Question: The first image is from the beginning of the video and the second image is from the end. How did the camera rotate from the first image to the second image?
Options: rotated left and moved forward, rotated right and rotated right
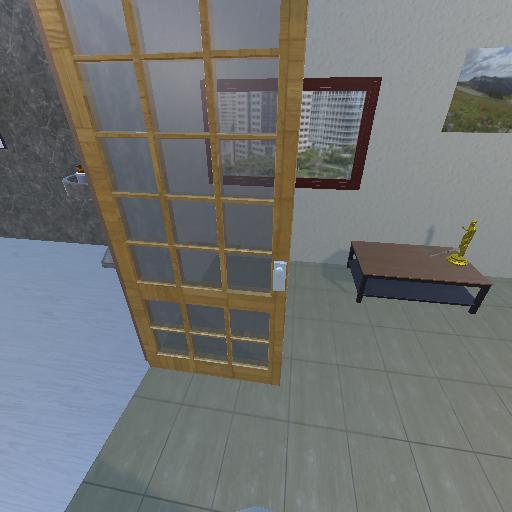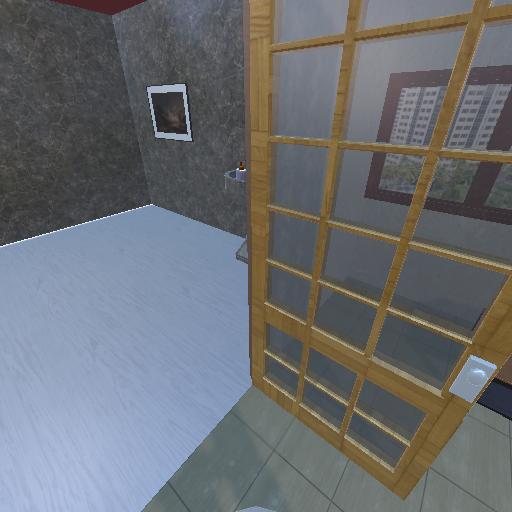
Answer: rotated left and moved forward